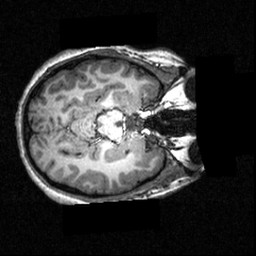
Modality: T1w
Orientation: axial
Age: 20
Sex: female
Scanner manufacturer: siemens
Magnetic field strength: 3.951 T
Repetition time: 1.5 s
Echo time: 0.00335 s